Question: The front page has a background slideshow running. The problem is that the menu isn't visible when the background is dark because the menu itself has dark font color. When the background changes the menu color should change as well.
I'm using Vegas Background jQuery plugin (<URL> decide a menu color for every slide.
E.g if the background is black the menu should be white, and when the background changes to a light slide the menu should go black.
This code snippet is triggered on slide change:
'''
$('body').bind('vegaswalk',
function(e, bg, step) {
alert( 'Ndeg' +step+ ' is now displayed' );
}
);
'''
This is what I want to do when 'vegaswalk' is triggered:
'''
slide 1 = black
slide 2 = white
if change to slide 1 => change menu to white
if change to slide 2 => change menu to black
'''
<URL>

Combining the script at a php if statement. The script:
'''
<script>
$.vegas('slideshow', { delay: 4000,
backgrounds: [
{ src: 'http://ff.felipes.se/wp-content/uploads/2014/01/bakgrundsbild-vardagsrum.jpg', fade: 1000 },
{ src: 'http://ff.felipes.se/wp-content/uploads/2014/01/bakgrundsbild-verkstad.jpg', fade: 1000 },
{ src: 'http://ff.felipes.se/wp-content/uploads/2014/01/bakgrundsbild-urbild.jpg', fade: 1000 },
{ src: 'http://ff.felipes.se/wp-content/uploads/2014/01/bakgrundsbild-kuggar.jpg', fade: 1000 },
{ src: 'http://ff.felipes.se/wp-content/uploads/2014/01/bakgrundsbild-fiber.jpg', fade: 1000 },
{ src: 'http://ff.felipes.se/wp-content/uploads/2014/01/bakgrundsbild-bord.jpg', fade: 1000 },
],
walk: function(step) {
//alert('Ndeg' + step + ' is now displayed');
// get a handle on the sidebar
var $sidebar = $('div.sidebar');
// change it's class according to the slide we are on
switch (step) {
case 0: goGray($sidebar); break;
case 1: goWhite($sidebar); break;
case 2: goGray($sidebar); break;
case 3: goGray($sidebar); break;
case 4: goGray($sidebar); break;
case 5: goGray($sidebar); break;
case 6: goWhite($sidebar); break;
default: goWhite($sidebar); break;
}
}
})('overlay');
function goGray($sidebar){
$sidebar.removeClass('white').addClass('gray');
}
function goWhite($sidebar){
$sidebar.removeClass('gray').addClass('white');
}
</script>
'''
Every case needs to go through a php if statement to check if it should go gray. Something like this? How do you combine php and jquery in this case?
'''
case 0: <?php if( go gray is chosen ) {
echo "goGray($sidebar);";
}
else{
echo "goWhite($sidebar);";
} break;
'''
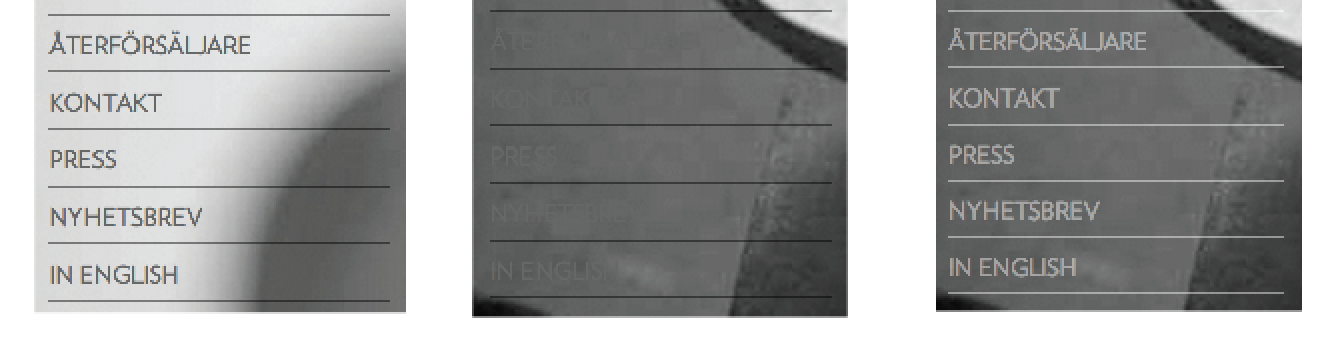
Answer: You were on the right track trying to use the walk function, try it like this:
'''
$.vegas('slideshow', { delay: 4000,
backgrounds: [
{ src: 'http://ff.felipes.se/wp-content/uploads/2014/01/bakgrundsbild-vardagsrum.jpg', fade: 1000 },
{ src: 'http://ff.felipes.se/wp-content/uploads/2014/01/bakgrundsbild-verkstad.jpg', fade: 1000 },
{ src: 'http://ff.felipes.se/wp-content/uploads/2014/01/bakgrundsbild-urbild.jpg', fade: 1000 },
{ src: 'http://ff.felipes.se/wp-content/uploads/2014/01/bakgrundsbild-kuggar.jpg', fade: 1000 },
{ src: 'http://ff.felipes.se/wp-content/uploads/2014/01/bakgrundsbild-fiber.jpg', fade: 1000 },
{ src: 'http://ff.felipes.se/wp-content/uploads/2014/01/bakgrundsbild-bord.jpg', fade: 1000 },
],
walk: function(step) {
//alert('Ndeg' + step + ' is now displayed');
// get a handle on the sidebar
var $sidebar = $('div.sidebar');
// change it's class according to the slide we are on
switch (step) {
case 1:
case 2:
$sidebar.removeClass('white').addClass('gray');
break;
default:
$sidebar.removeClass('gray').addClass('white');
break;
}
}
})('overlay');
'''
You'll need to change the switch case statement accordingly (as well as the sidebar and add/remove classes), but hopefully you get the gist of what I'm trying to show you.
'''
$.vegas('slideshow', { delay: 4000,
backgrounds: [
{ src: 'http://ff.felipes.se/wp-content/uploads/2014/01/bakgrundsbild-vardagsrum.jpg', fade: 1000 },
{ src: 'http://ff.felipes.se/wp-content/uploads/2014/01/bakgrundsbild-verkstad.jpg', fade: 1000 },
{ src: 'http://ff.felipes.se/wp-content/uploads/2014/01/bakgrundsbild-urbild.jpg', fade: 1000 },
{ src: 'http://ff.felipes.se/wp-content/uploads/2014/01/bakgrundsbild-kuggar.jpg', fade: 1000 },
{ src: 'http://ff.felipes.se/wp-content/uploads/2014/01/bakgrundsbild-fiber.jpg', fade: 1000 },
{ src: 'http://ff.felipes.se/wp-content/uploads/2014/01/bakgrundsbild-bord.jpg', fade: 1000 },
],
walk: function(step) {
//alert('Ndeg' + step + ' is now displayed');
// get a handle on the sidebar
var $sidebar = $('div.sidebar');
// change it's class according to the slide we are on
switch (step) {
case 1:
case 2:
goGray($sidebar);
break;
default:
goWhite($sidebar);
break;
}
}
})('overlay');
function goGray($sidebar){
$sidebar.removeClass('white').addClass('gray');
}
function goWhite($sidebar){
$sidebar.removeClass('gray').addClass('white');
}
'''